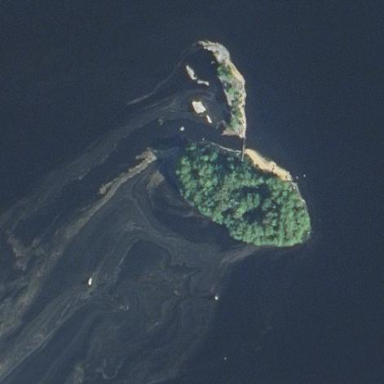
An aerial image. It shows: Islet.